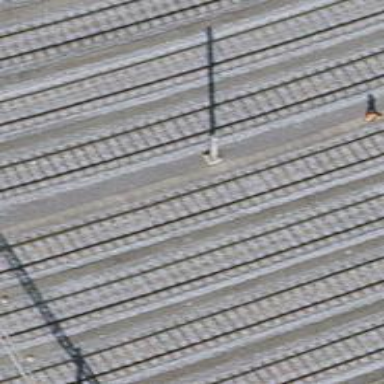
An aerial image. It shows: Rail yard with electrified contact lines for the railway.